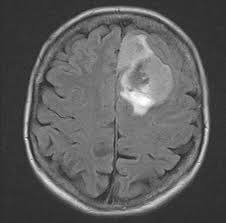
Label: meningioma